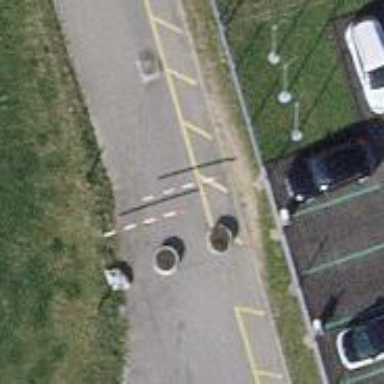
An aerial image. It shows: Cycle barrier.